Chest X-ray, AP view. Patient: 23 years old, sex M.
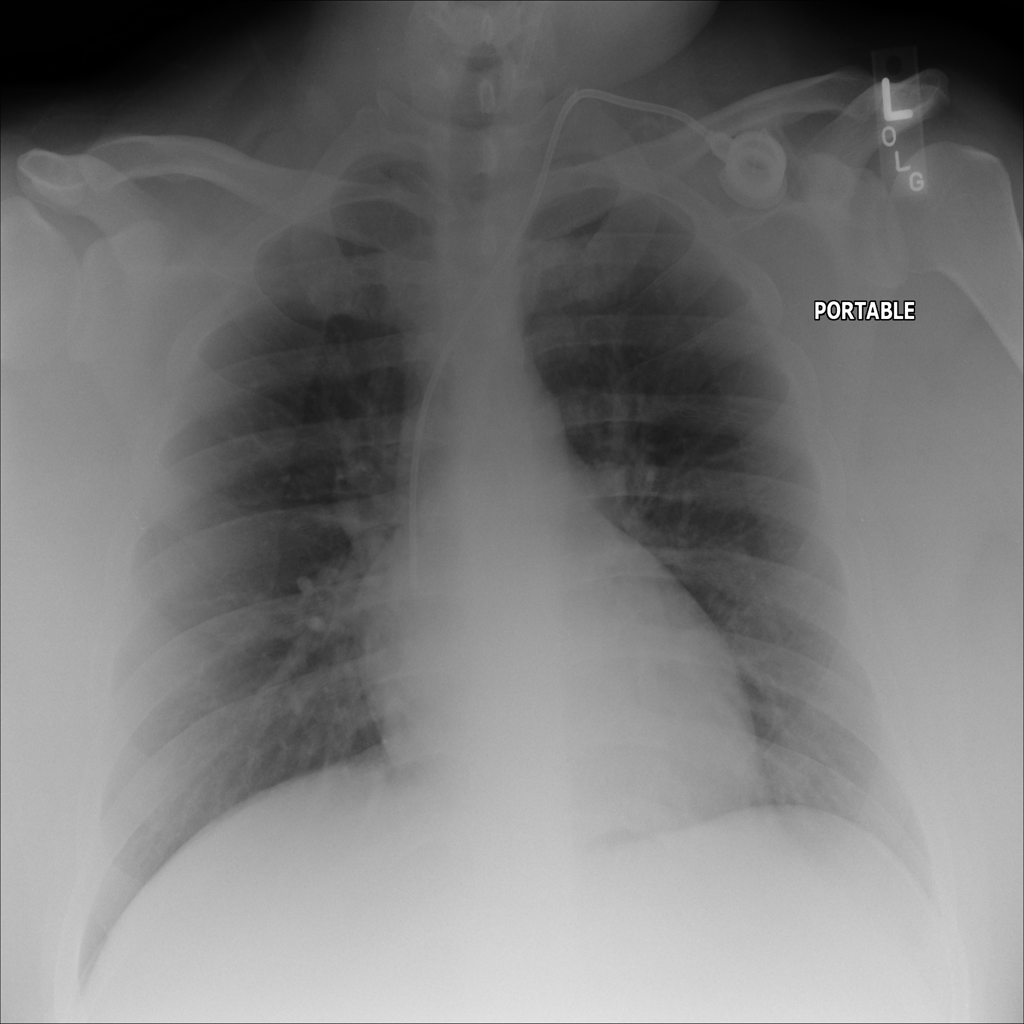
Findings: No Finding